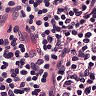
Metastatic tissue present: no